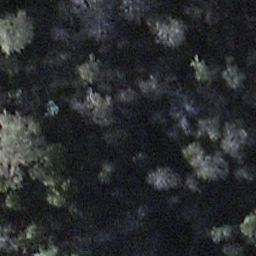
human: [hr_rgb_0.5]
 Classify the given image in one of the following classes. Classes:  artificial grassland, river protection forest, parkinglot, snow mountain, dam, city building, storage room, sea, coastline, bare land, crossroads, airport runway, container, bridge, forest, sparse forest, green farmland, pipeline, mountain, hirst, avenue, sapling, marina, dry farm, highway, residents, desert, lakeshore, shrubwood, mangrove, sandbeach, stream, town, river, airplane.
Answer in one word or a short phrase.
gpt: shrubwood